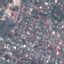
Land use / land cover class: Residential